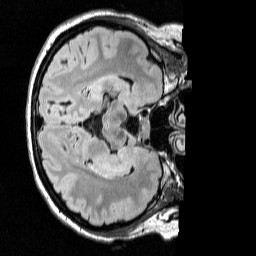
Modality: FLAIR
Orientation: axial
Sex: female
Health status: ill
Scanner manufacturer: siemens
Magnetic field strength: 3 T
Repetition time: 7 s
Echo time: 0.372 s